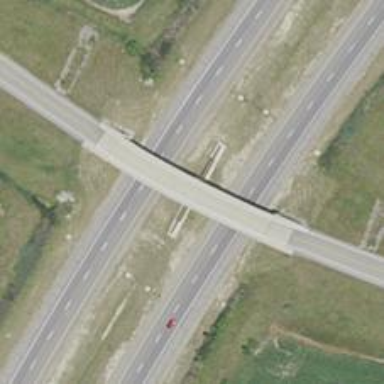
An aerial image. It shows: Bent on bridge.